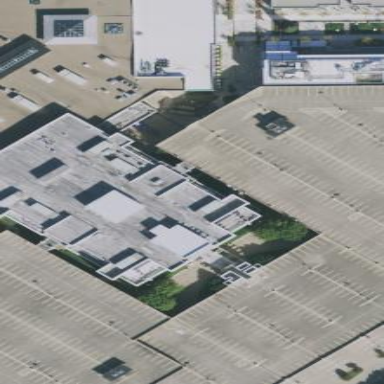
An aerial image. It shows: Multi-storey parking building.